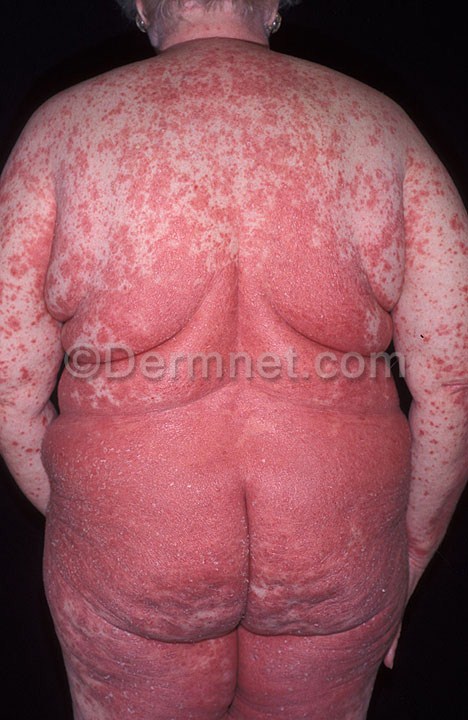
Disease: Psoriasis pictures Lichen Planus and related diseases